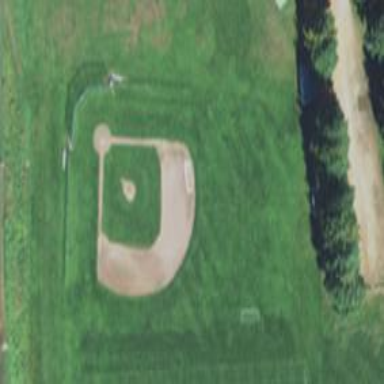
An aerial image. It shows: Baseball pitch for leisure land.